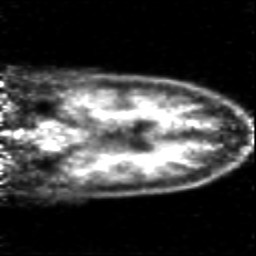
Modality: PET
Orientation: coronal
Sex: male
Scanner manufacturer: siemens